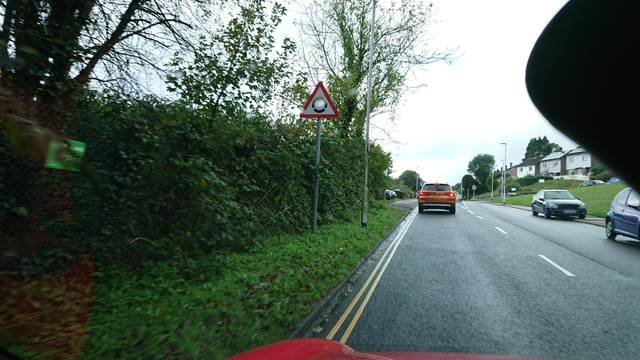
Region: United Kingdom
Coordinates: 50.397, -4.101